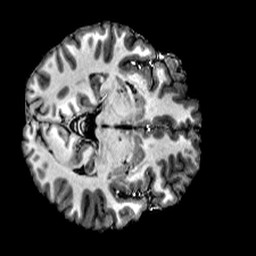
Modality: T1w
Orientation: axial
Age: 29
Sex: female
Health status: healthy
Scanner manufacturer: siemens
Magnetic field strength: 6.98 T
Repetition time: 6 s
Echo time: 0.00302 s